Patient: sex F, age 72
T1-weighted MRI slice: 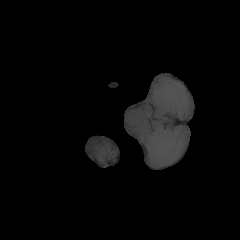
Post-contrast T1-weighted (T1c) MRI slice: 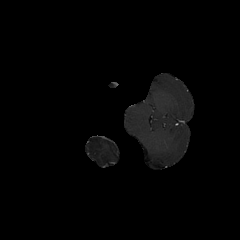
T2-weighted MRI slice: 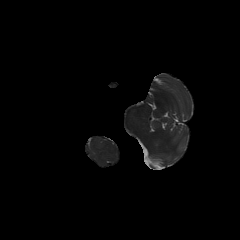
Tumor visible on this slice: yes
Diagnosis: Glioblastoma, IDH-wildtype
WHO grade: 4